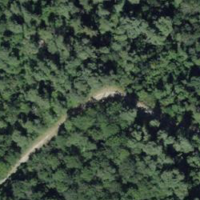
EUNIS habitat code: 41
Species observed at this site:
Aglais io